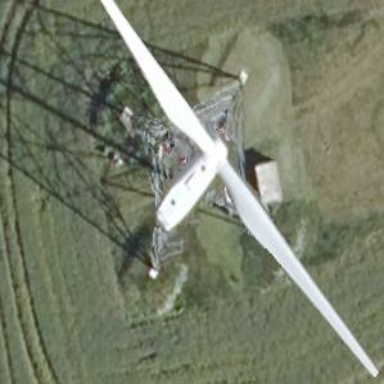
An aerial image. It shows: Wind generator powered by wind. The generator type is horizontal axis and it uses wind turbines.